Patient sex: M
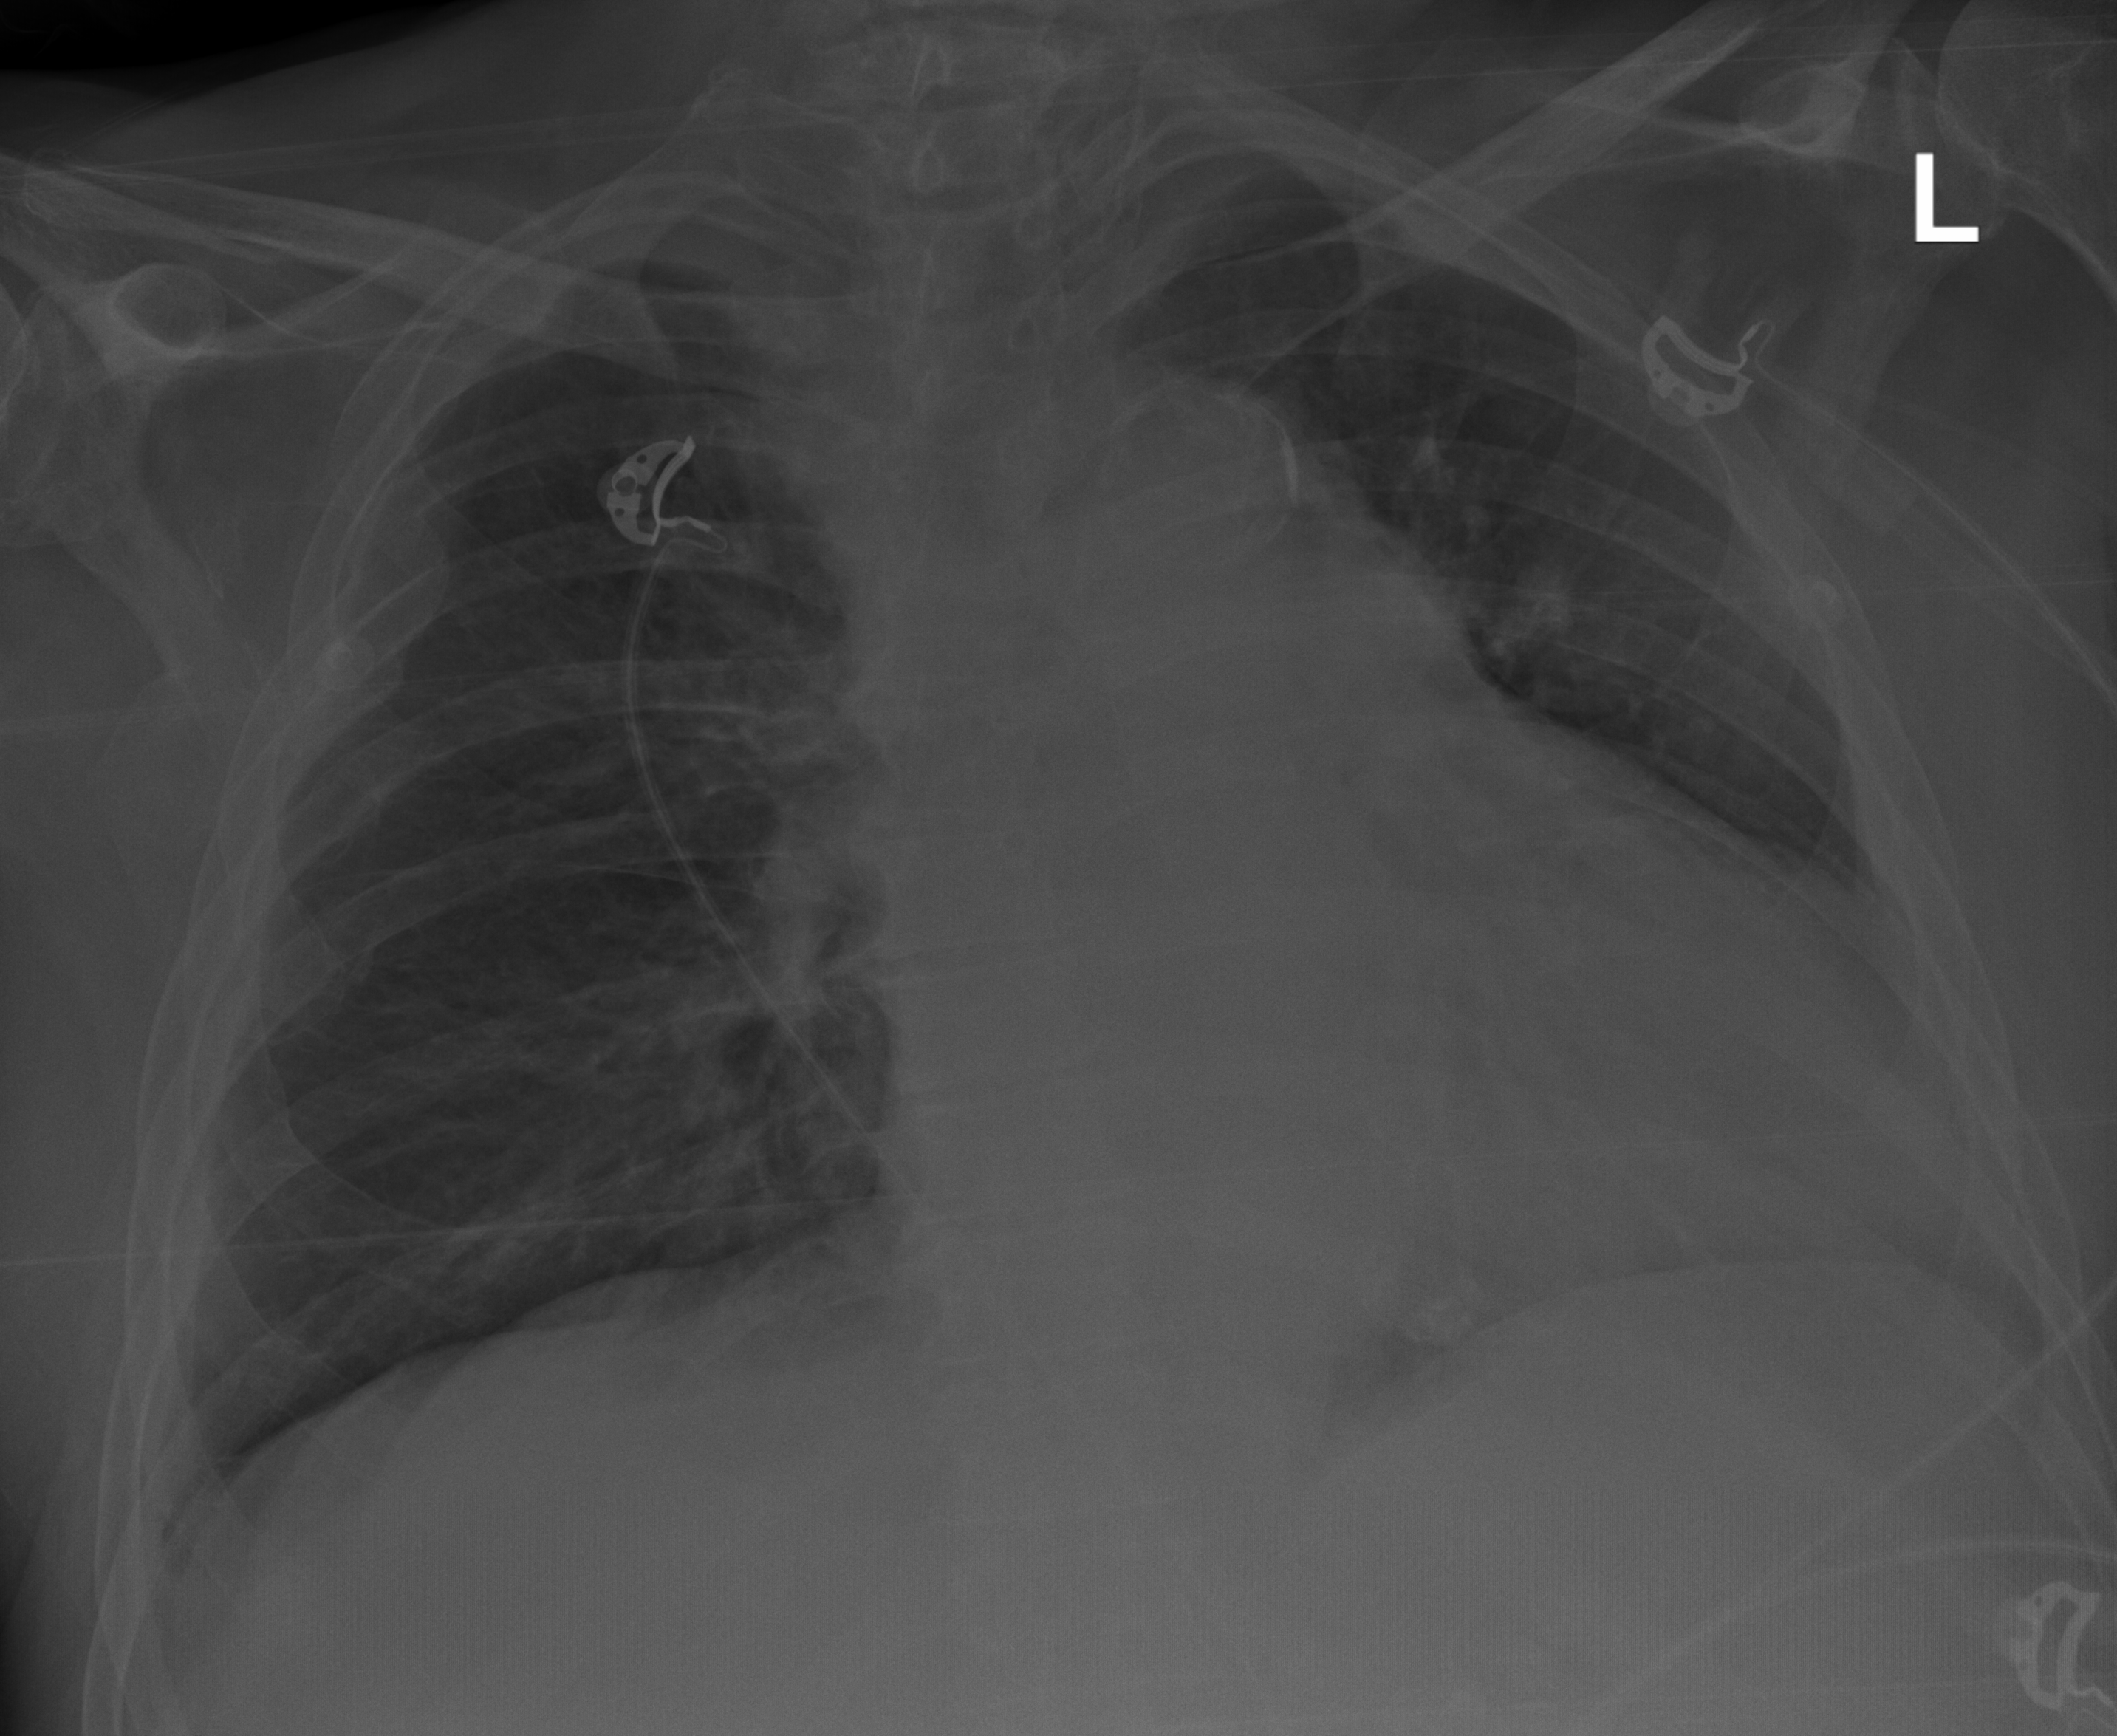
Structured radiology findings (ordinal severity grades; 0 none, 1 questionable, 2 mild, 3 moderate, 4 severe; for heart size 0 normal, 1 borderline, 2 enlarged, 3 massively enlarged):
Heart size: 3
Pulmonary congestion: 2
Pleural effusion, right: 2
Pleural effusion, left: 1
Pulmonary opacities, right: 2
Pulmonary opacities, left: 2
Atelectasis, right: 2
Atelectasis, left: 2